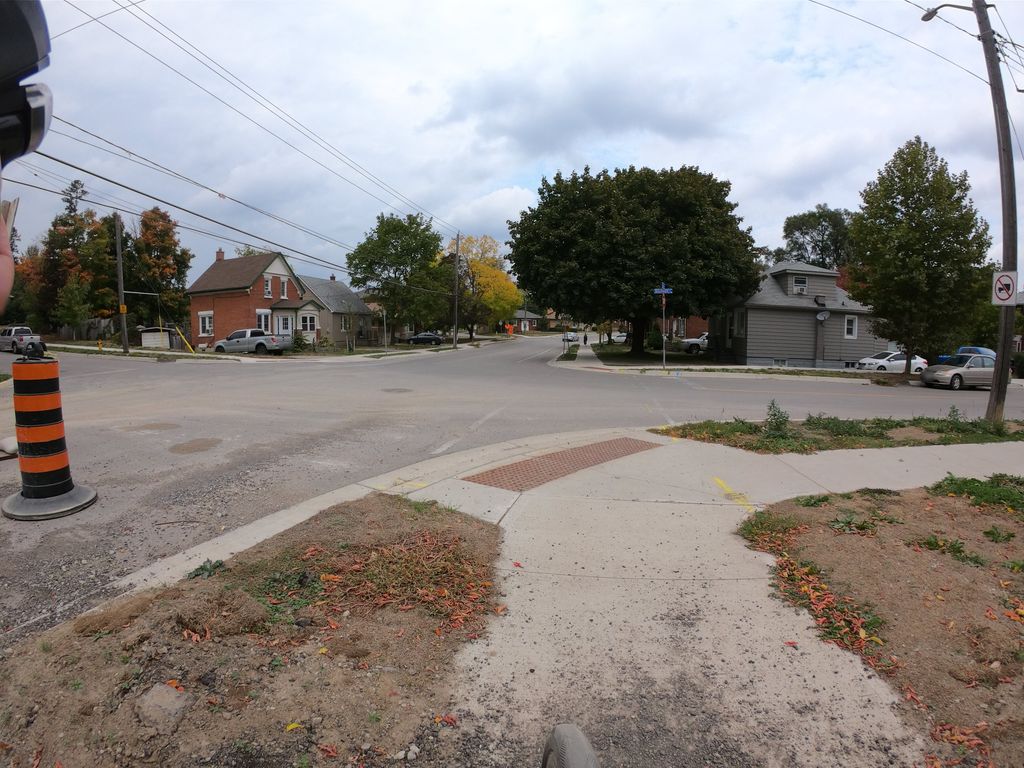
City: kitchener-waterloo